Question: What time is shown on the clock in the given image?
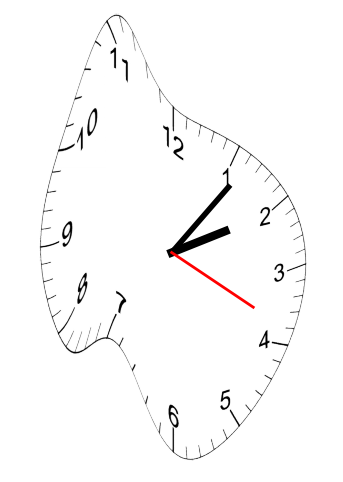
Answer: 02:06:19